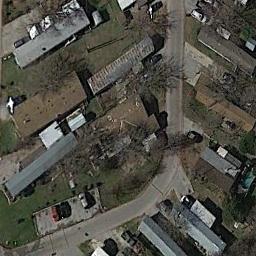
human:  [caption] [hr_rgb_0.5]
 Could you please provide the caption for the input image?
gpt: The mobile home park is on the grass next to the road .

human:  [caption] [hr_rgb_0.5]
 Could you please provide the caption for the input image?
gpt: The mobile home park has some mobile homes of different sizes on the grass and a road goes through the mobile home park .

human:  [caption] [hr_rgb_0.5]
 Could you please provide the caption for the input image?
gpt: A wood is next to the mobile home park .

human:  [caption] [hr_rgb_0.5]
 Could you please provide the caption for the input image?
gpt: There are many buildings in the mobile home park .

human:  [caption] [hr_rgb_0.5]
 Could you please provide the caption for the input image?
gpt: There are some buildings and withered trees in the mobile home park .